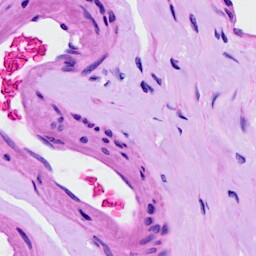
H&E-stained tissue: Ovarian